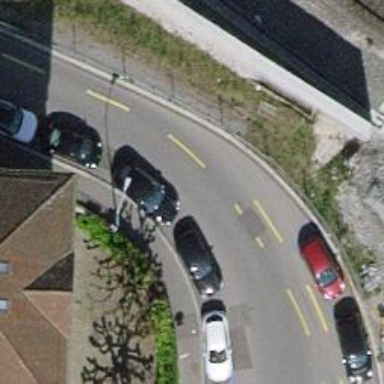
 with opposite lane cycleway on the left."